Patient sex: F
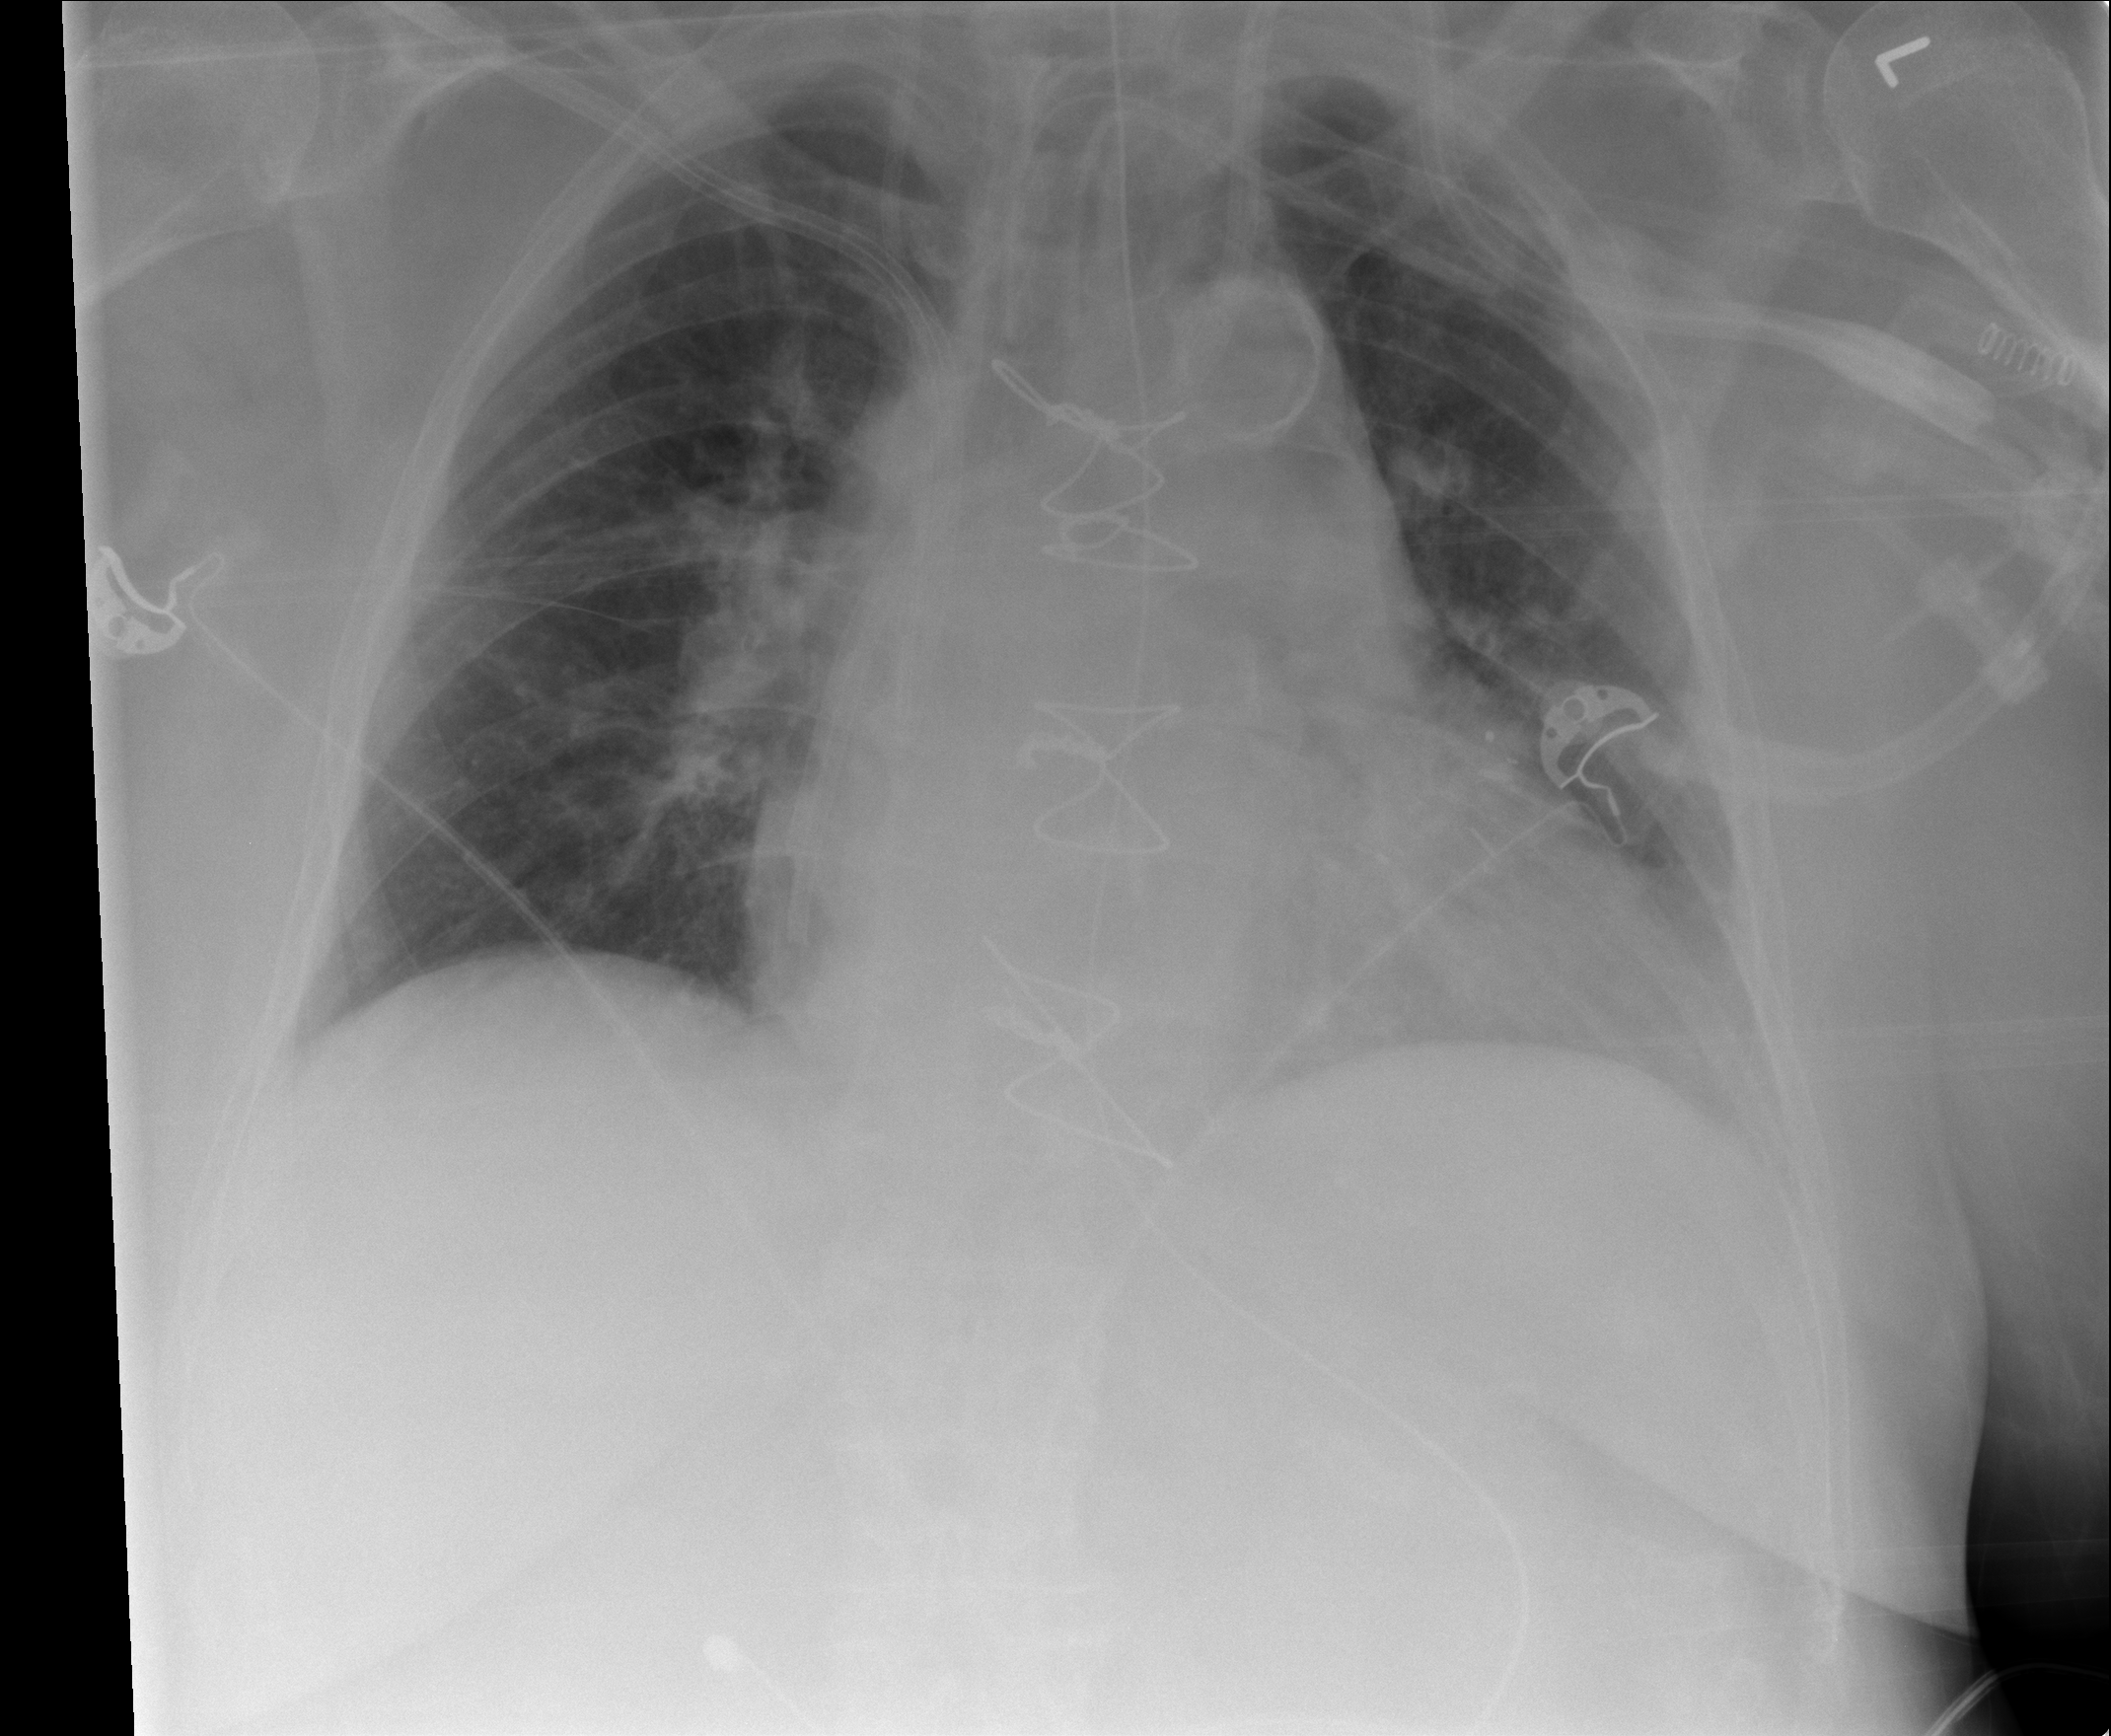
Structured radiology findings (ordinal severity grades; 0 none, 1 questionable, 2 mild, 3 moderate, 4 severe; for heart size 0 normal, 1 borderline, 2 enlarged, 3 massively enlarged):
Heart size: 2
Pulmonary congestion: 2
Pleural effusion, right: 0
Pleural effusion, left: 1
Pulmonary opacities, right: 0
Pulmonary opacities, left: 0
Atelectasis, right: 2
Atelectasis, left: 2